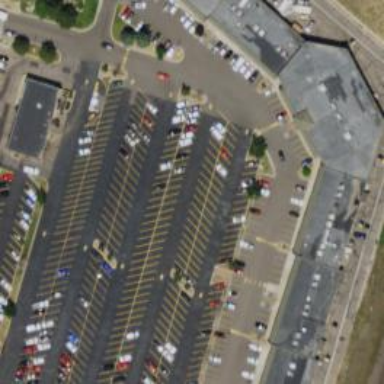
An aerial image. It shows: Retail building.